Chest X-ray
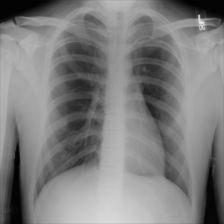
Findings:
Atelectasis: negative
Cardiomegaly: negative
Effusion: negative
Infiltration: negative
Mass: negative
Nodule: negative
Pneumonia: negative
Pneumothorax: negative
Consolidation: negative
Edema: negative
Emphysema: negative
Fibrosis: negative
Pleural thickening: negative
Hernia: negative